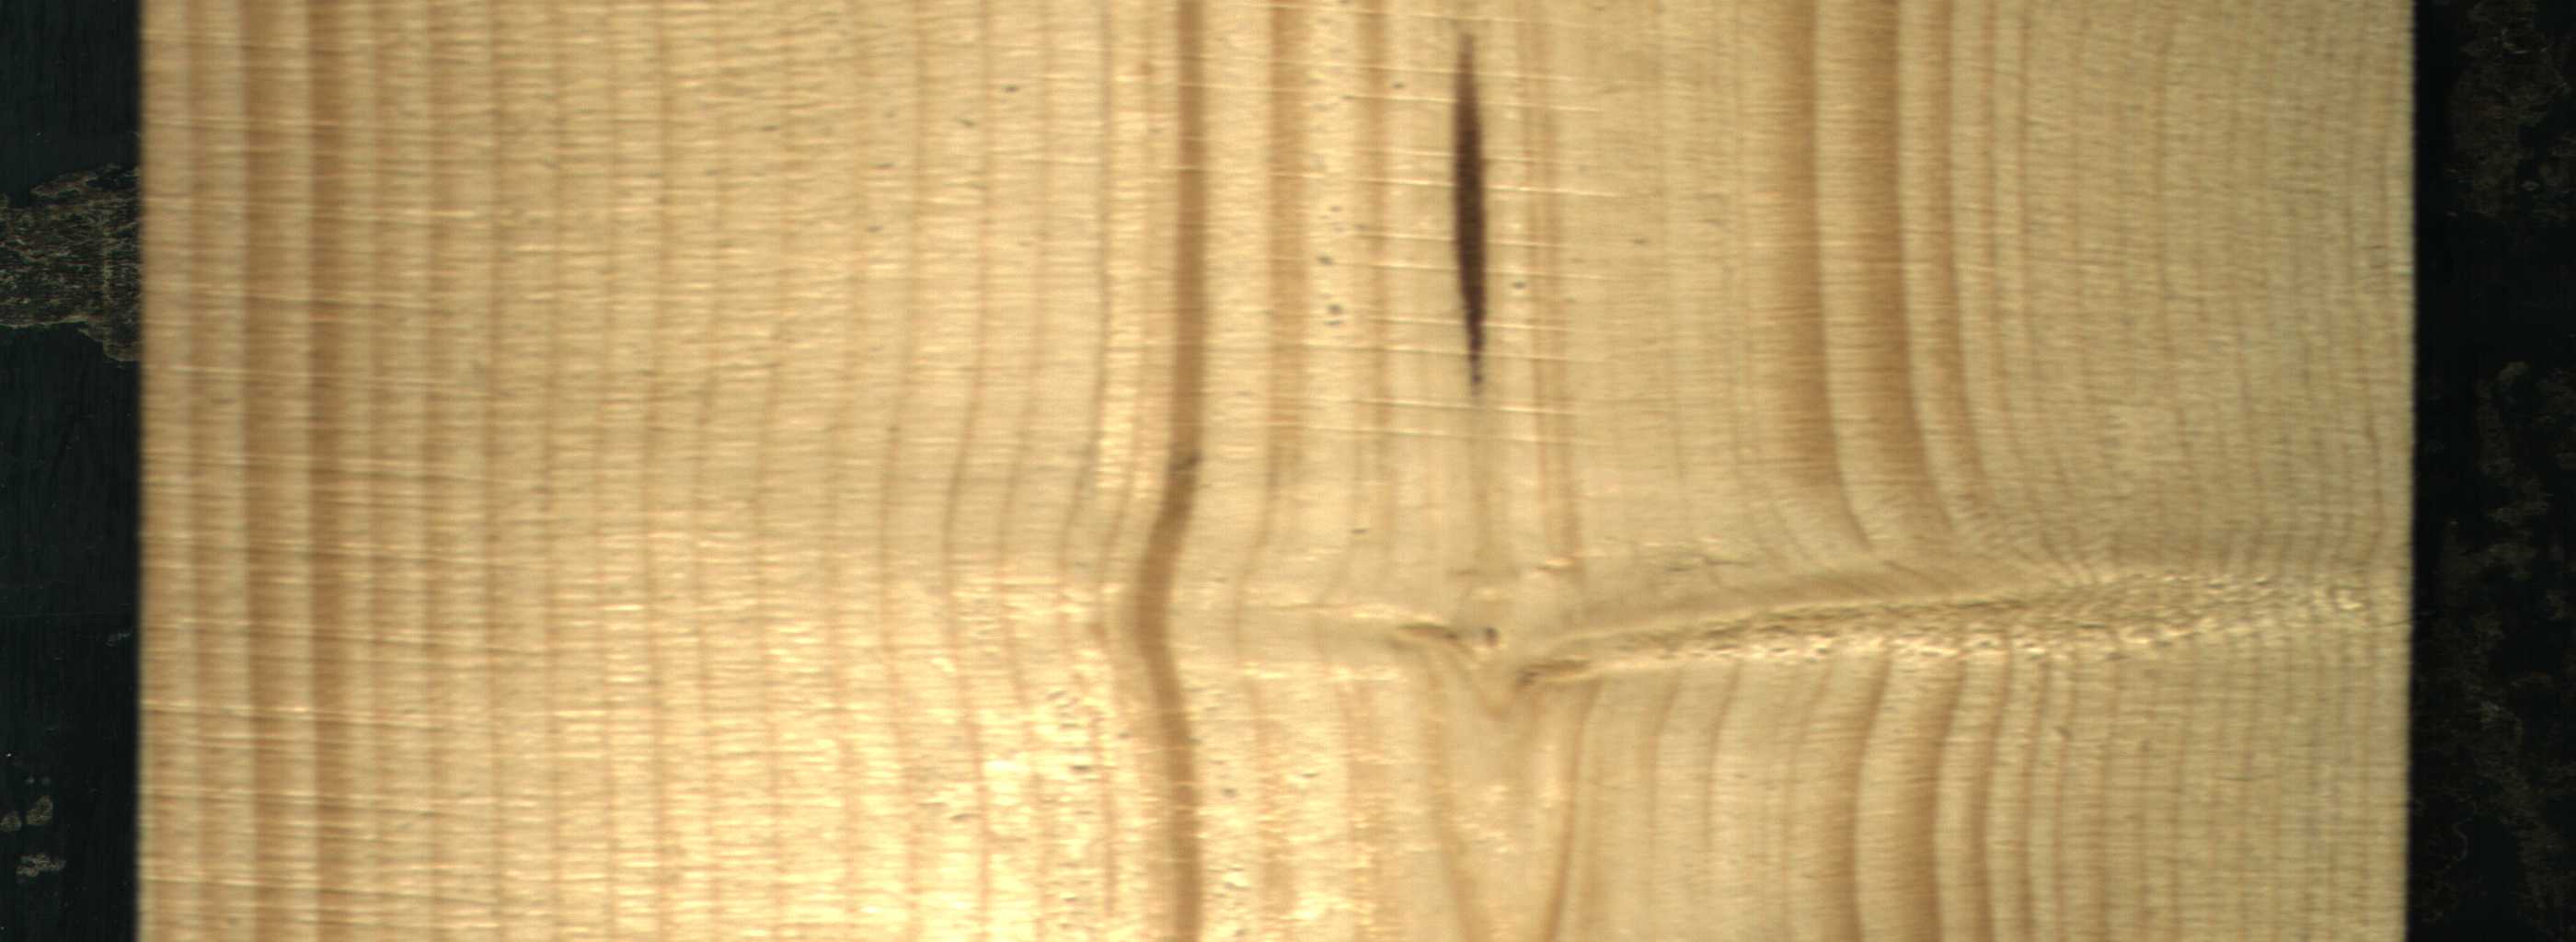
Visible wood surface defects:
resin